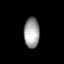
Tissue: prostate
Cell type: Fibroblasts
Senescence score: 0.7269
Nuclear area (px): 463
Mean DAPI intensity: 159.622